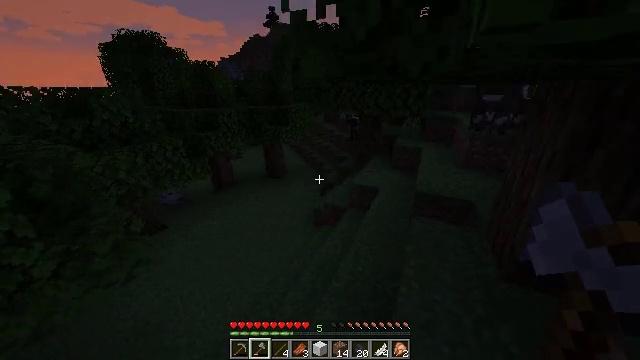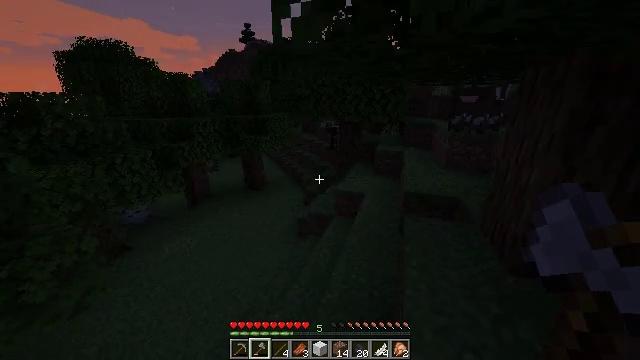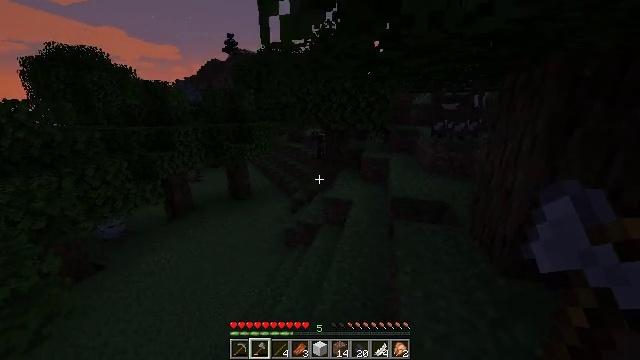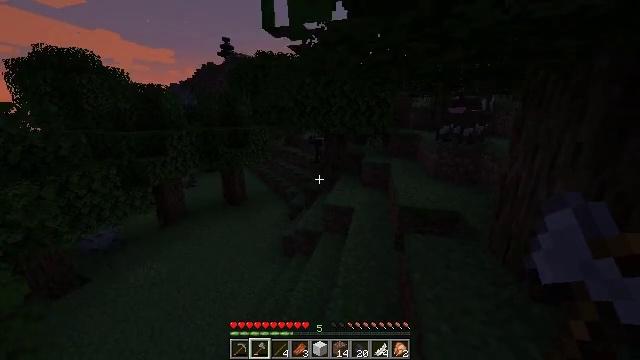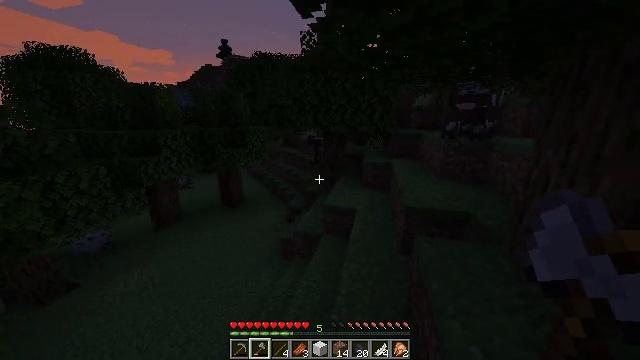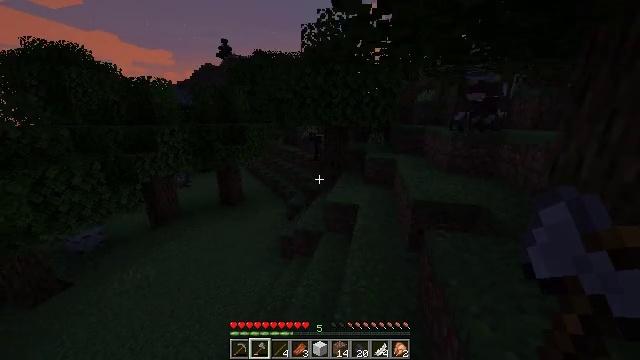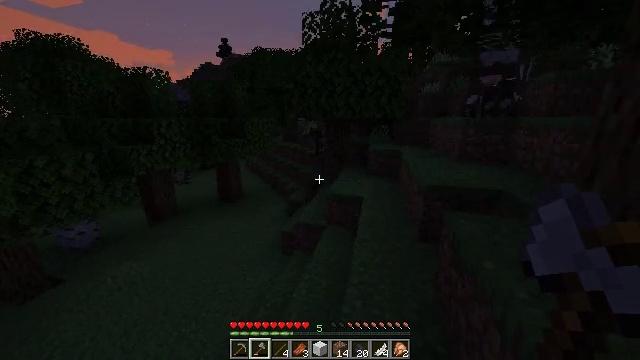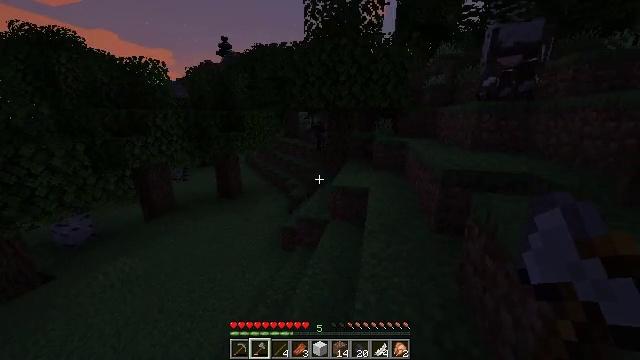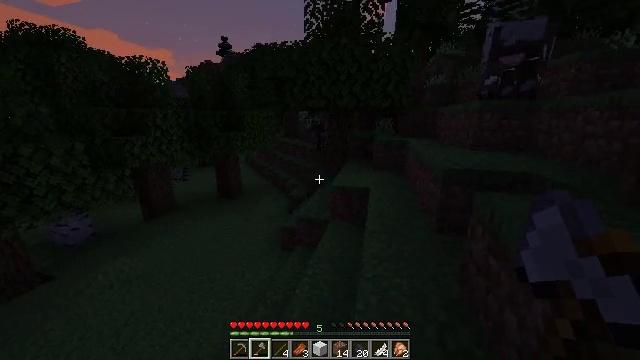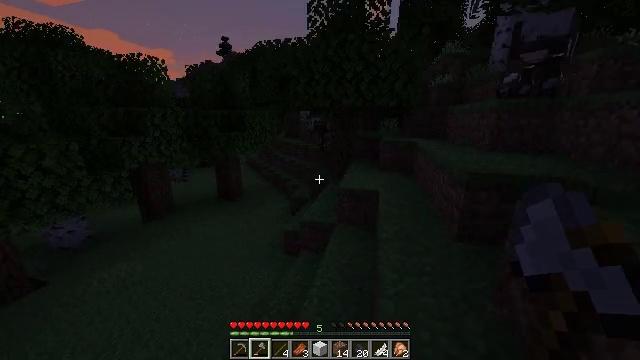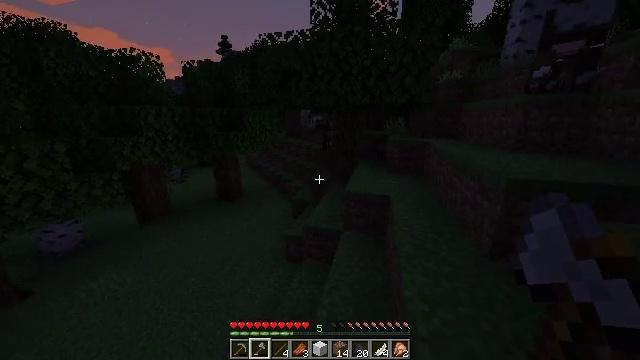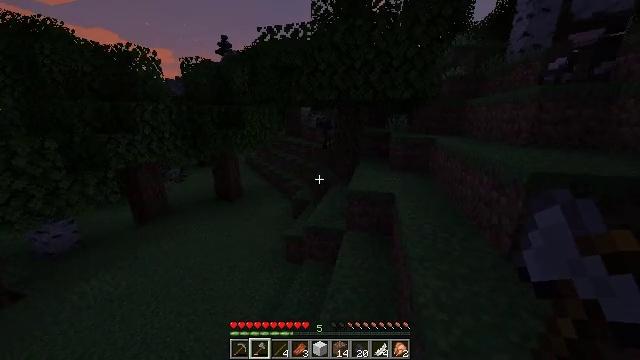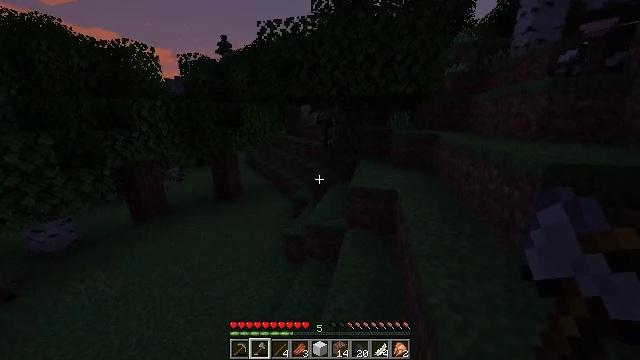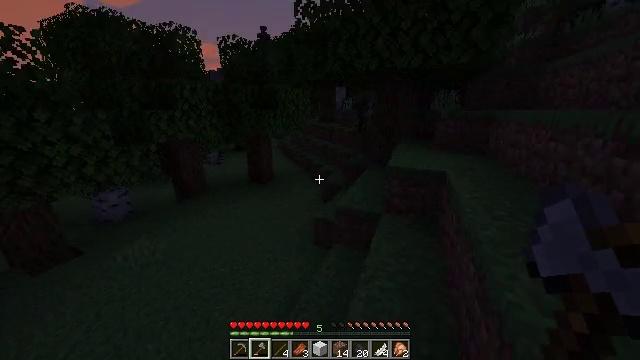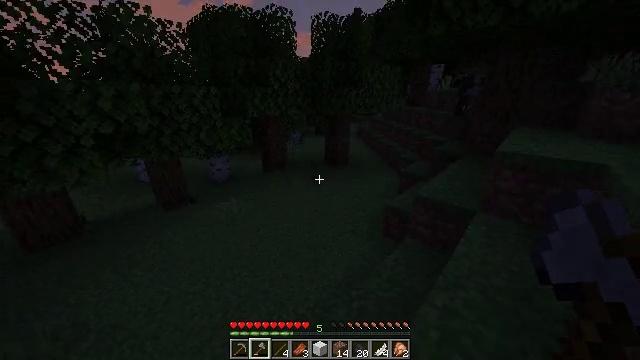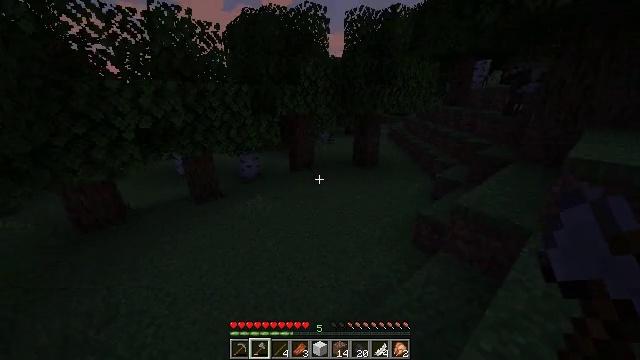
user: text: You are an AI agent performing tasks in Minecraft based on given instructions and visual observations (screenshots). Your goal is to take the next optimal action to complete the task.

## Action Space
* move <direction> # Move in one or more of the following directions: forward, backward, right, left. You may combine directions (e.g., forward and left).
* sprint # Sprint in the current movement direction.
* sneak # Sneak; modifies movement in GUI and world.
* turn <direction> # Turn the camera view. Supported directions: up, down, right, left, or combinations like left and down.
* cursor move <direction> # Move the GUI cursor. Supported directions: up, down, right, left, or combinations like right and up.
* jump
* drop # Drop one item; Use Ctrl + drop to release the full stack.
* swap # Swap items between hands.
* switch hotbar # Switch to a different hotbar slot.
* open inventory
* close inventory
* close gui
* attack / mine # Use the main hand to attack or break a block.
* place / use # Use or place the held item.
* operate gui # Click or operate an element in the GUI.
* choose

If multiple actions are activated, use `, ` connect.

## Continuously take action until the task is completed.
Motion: motion action
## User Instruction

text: Get a torch by using the crafting table.
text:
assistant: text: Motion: move forward, sprint, turn right and up
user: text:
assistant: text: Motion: move forward, sprint, turn right and up
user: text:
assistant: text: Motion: move forward, sprint, turn right and up
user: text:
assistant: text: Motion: move forward, sprint
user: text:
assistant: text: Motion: move forward and move left, sprint
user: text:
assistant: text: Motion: move forward and move left, sprint
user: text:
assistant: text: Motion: move forward and move left, sprint
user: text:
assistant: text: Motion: move forward and move left, sprint
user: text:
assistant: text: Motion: move forward, sprint
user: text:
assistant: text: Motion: move forward, sprint
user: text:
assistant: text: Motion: move forward, sprint
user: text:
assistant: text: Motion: move forward, sprint
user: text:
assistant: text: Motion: move forward, sprint, turn left and down
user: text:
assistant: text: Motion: move forward, sprint, turn left and down
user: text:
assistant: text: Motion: move forward, sprint, turn left
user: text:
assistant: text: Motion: move forward, sprint
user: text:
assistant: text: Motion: move forward, sprint
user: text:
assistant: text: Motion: move forward, sprint
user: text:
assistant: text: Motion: move forward, sprint
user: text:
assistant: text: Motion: move forward, sprint
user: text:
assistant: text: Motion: move forward, sprint
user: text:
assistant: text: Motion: move forward, sprint
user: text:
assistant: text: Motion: move forward, sprint
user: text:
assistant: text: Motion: move forward, sprint
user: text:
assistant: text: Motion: move forward, sprint
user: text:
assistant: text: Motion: move forward, sprint
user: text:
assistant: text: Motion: move forward, sprint, turn up
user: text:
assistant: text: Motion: move forward, sprint, turn right and up, jump
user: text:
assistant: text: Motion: move forward, sprint, turn right and up, jump
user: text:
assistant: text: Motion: move forward, sprint, turn right and up, jump